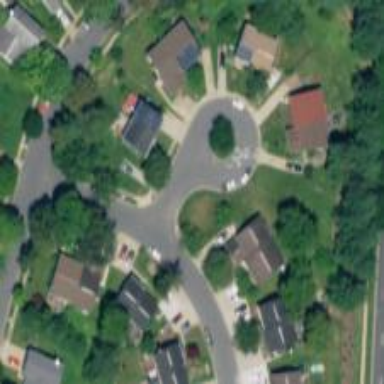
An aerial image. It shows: Residential road with sidewalk on the left side.